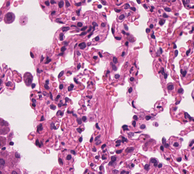
Tumor epithelial tissue: no
Tumor-associated stroma tissue: no
Normal tissue: yes